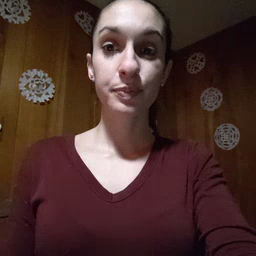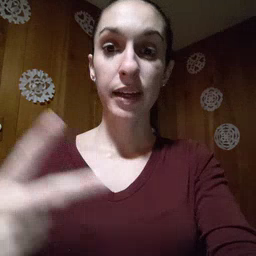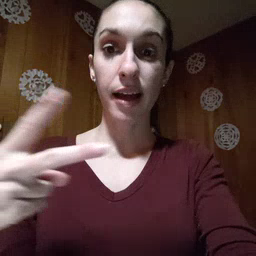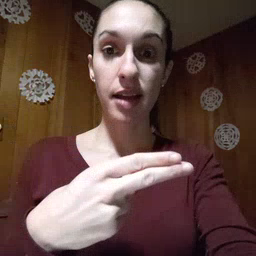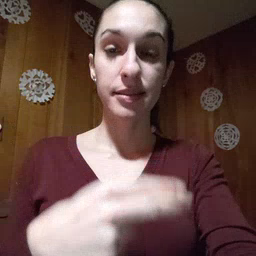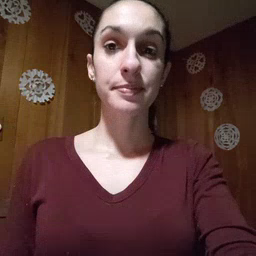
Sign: cut